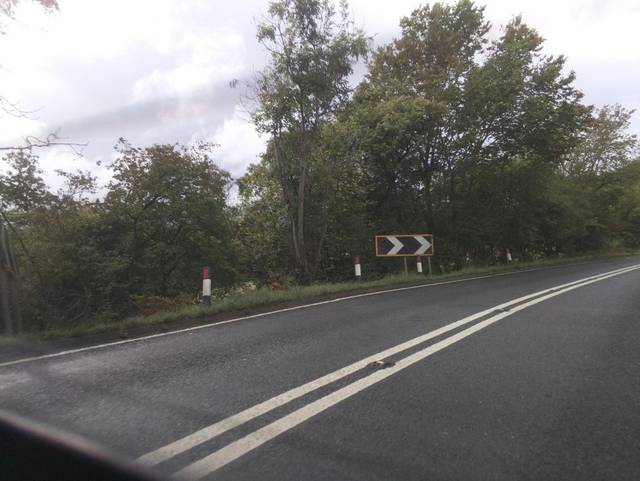
Region: United Kingdom
Coordinates: 52.417, -2.288